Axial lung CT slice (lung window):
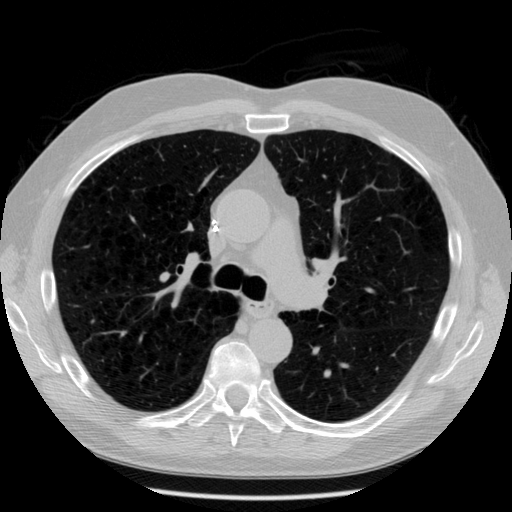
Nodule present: no